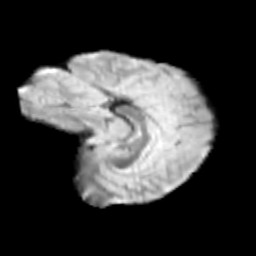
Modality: T2w
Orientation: sagittal
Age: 9
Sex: female
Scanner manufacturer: siemens
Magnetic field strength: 3 T
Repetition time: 3.8 s
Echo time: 0.07 s